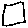
Label: square